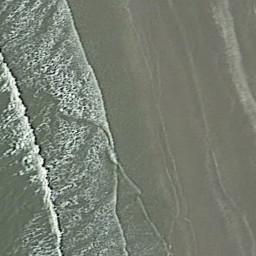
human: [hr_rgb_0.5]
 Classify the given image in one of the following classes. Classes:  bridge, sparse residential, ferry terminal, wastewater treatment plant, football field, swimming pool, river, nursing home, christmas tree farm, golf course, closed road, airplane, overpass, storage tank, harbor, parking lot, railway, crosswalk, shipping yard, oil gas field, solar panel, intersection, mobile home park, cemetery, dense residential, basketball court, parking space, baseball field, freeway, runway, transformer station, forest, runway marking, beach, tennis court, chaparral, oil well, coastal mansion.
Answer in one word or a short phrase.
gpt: beach